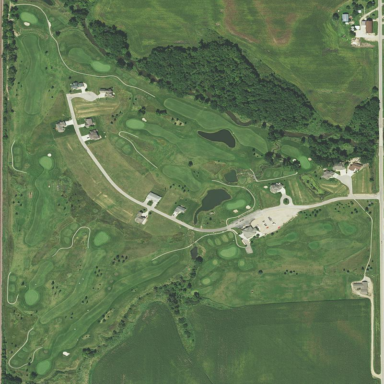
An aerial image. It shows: Golf course surrounded by greenery.